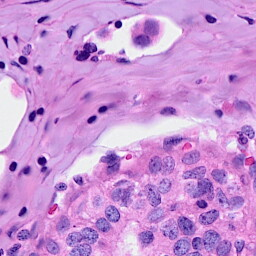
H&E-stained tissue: Breast